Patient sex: M
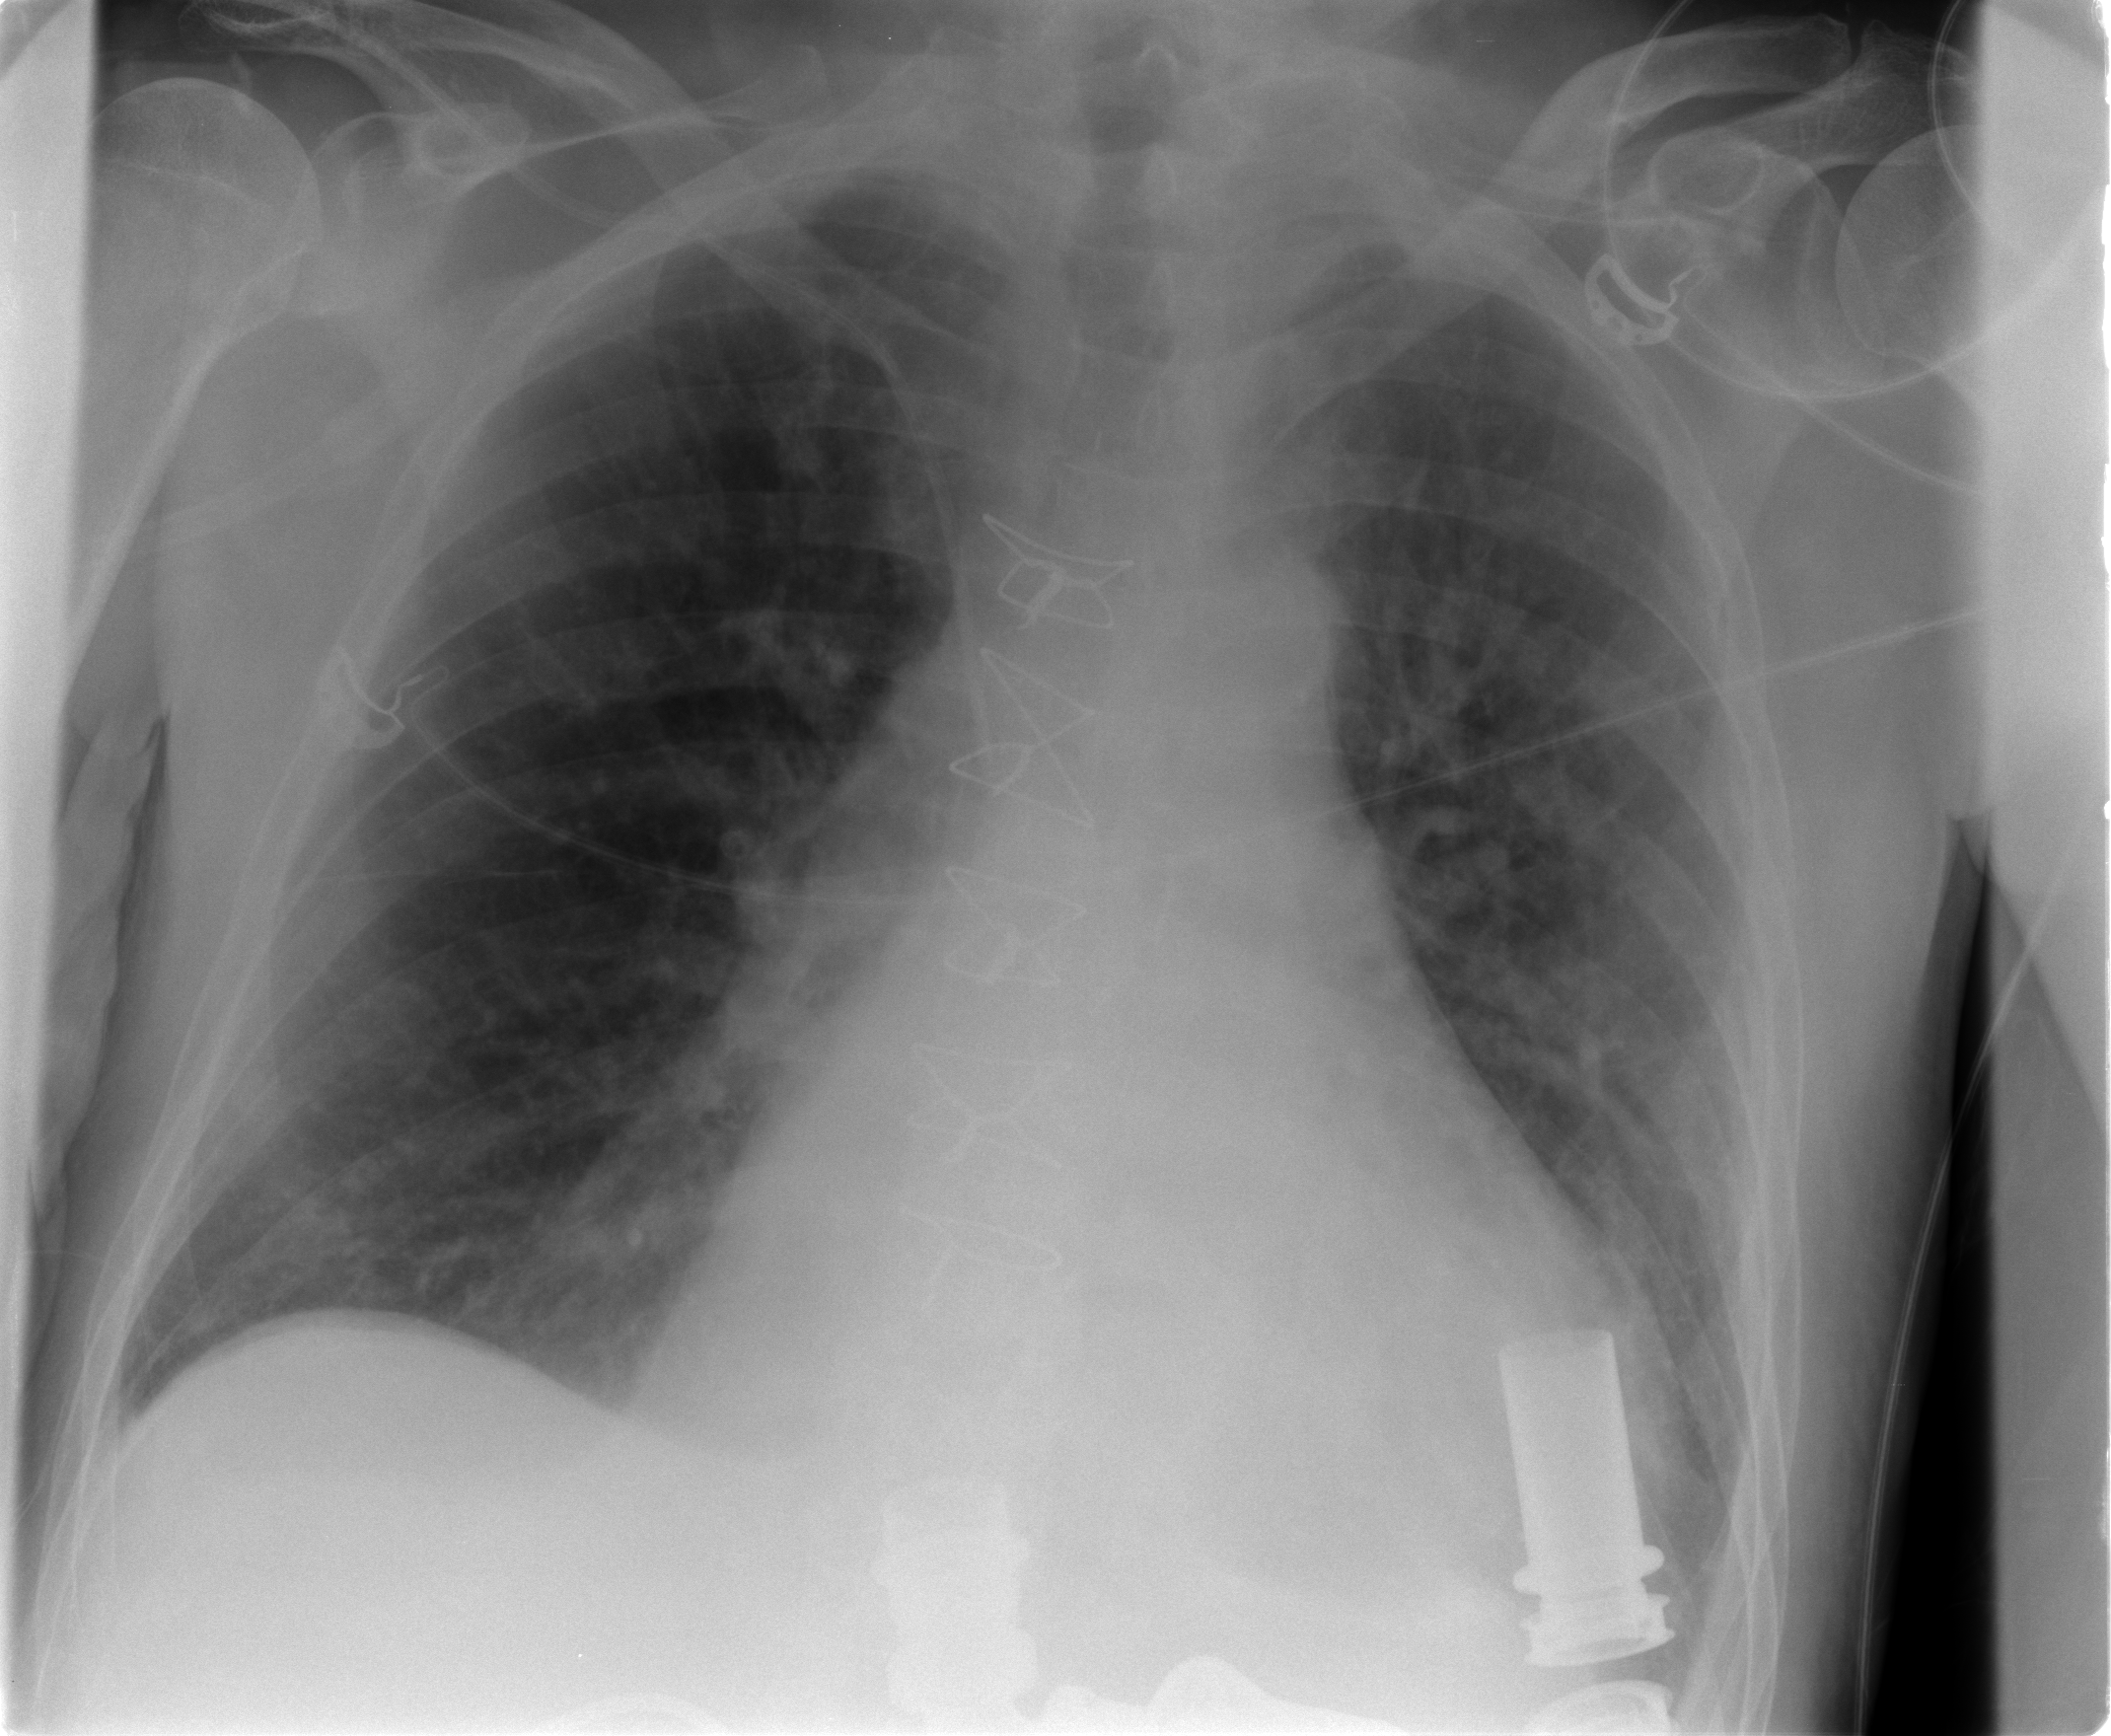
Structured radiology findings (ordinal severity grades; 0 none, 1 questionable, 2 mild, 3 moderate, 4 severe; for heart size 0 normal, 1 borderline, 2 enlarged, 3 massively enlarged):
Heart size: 2
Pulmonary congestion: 2
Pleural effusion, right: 0
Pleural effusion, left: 0
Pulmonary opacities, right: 0
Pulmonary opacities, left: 0
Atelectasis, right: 0
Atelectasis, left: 0